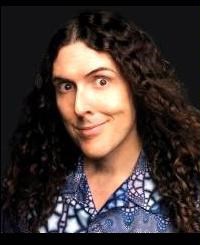
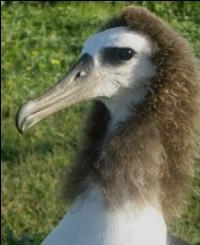
Blend attribute: Hair Style
Blending difficulty: High
Creative potential: High